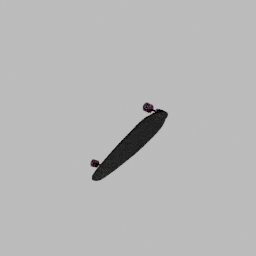
Label: mechanical